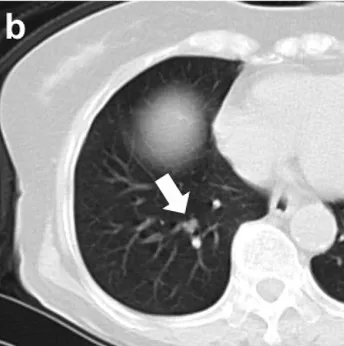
(b) Computed tomography one year prior showing a lung nodule measuring 7 x 6 mm (arrow).
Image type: radiology (ct)